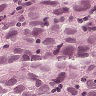
Metastatic tissue present: yes